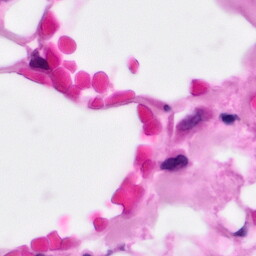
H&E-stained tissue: Pancreatic